Field crop: maize
Growth stage: 2
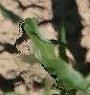
Species: maize